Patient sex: F
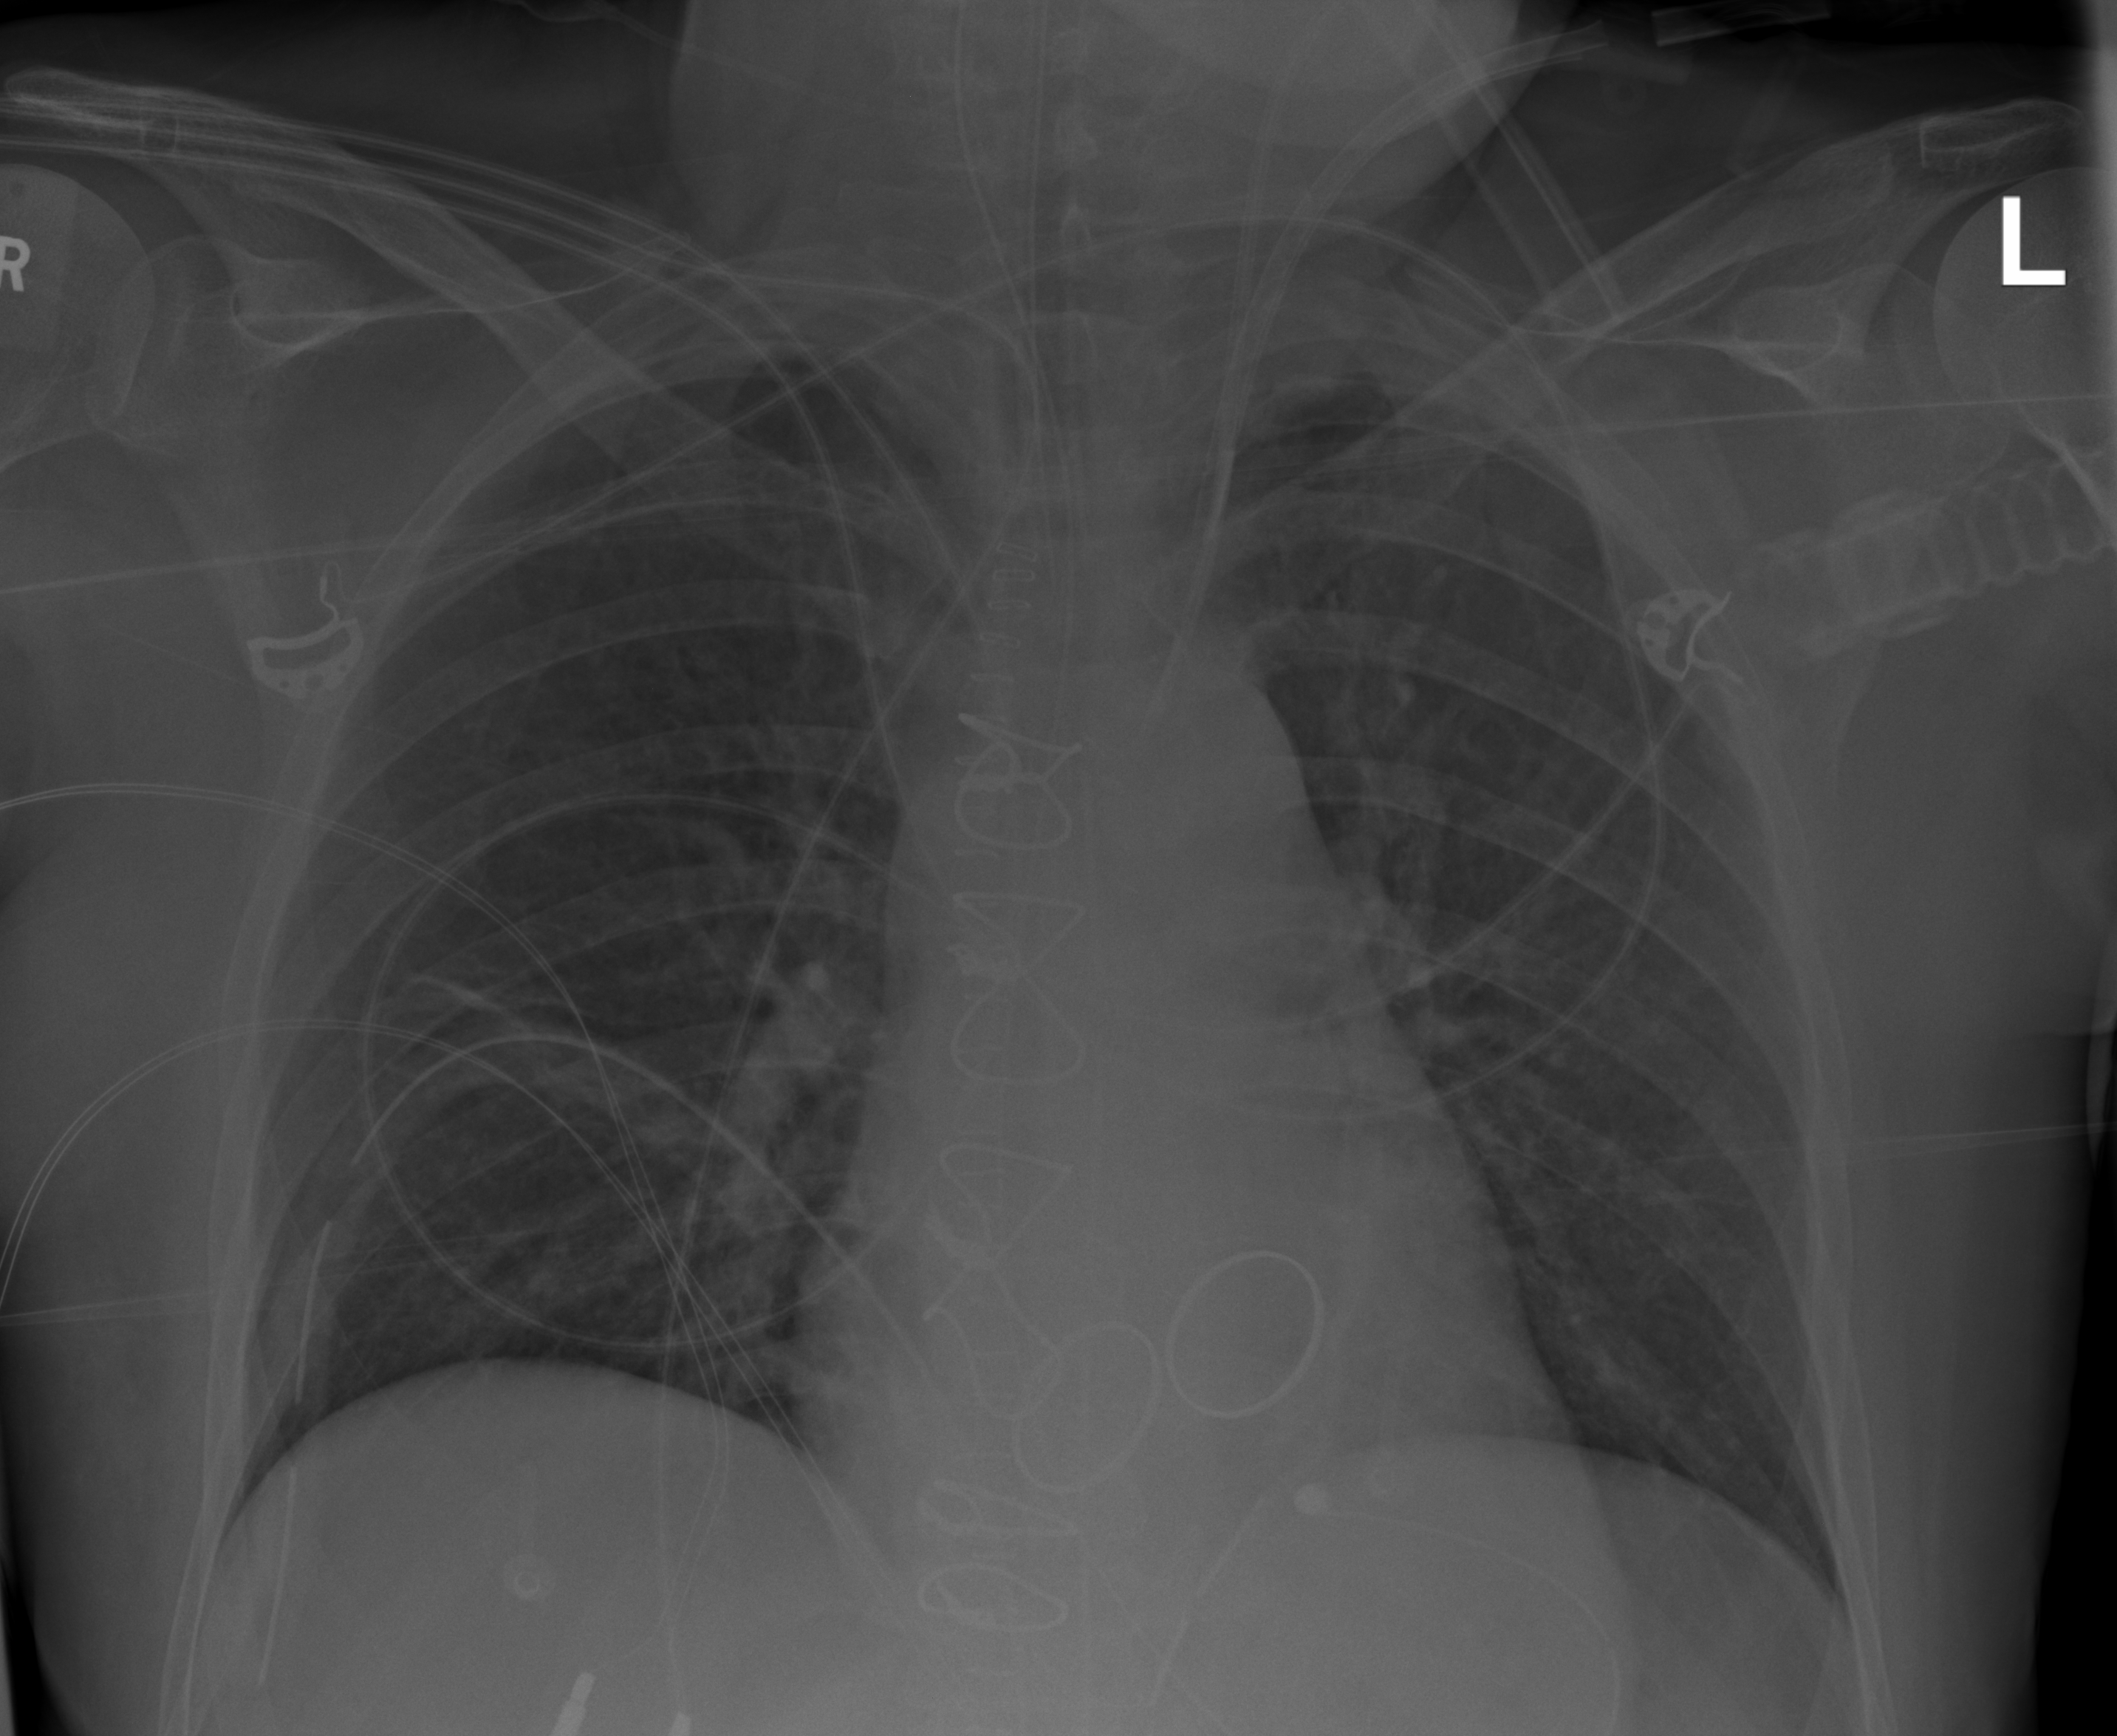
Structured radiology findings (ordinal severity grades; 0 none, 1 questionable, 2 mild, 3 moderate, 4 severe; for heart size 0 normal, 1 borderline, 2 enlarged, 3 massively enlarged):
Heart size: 0
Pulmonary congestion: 2
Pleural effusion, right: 0
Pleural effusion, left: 0
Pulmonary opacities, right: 2
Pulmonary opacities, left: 2
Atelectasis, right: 2
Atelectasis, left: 0